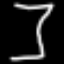
Label: hourglass